Interaction volume radius: 10 \u00c5
Interaction volume height: 25 \u00c5
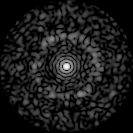
Disorder parameter: 0.8221